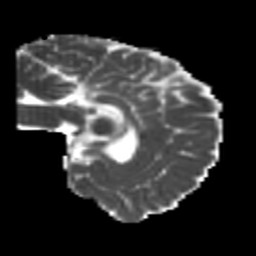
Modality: MD
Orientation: sagittal
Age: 21
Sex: female
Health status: healthy
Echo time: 0.074 s